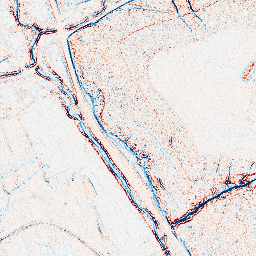
Category: edge_preserving
Decomposition family: bilateral
Decomposition parameters: d: 5
sigma_color: 150
sigma_space: 100
Upsampling method: quintic
Upsampling parameters: scale: 8
Upsampling scale: 8